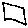
Label: square